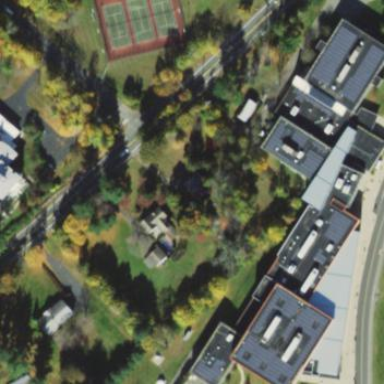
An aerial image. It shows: School building located within sports center.